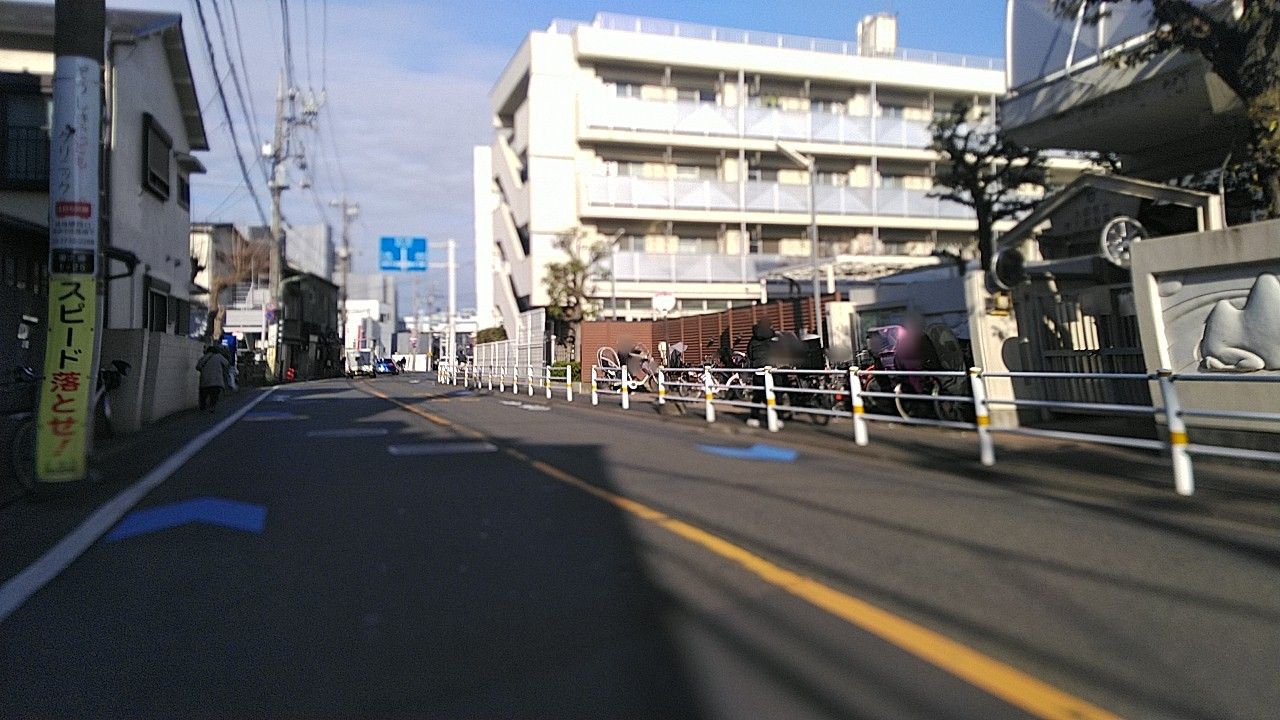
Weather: clear
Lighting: day
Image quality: good
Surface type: cycling surface
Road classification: tertiary
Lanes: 2
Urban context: urban centre
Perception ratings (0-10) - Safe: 1.57, Lively: 7.3, Beautiful: 5.21, Boring: 3.37, Depressing: 2.51, Wealthy: 7.9